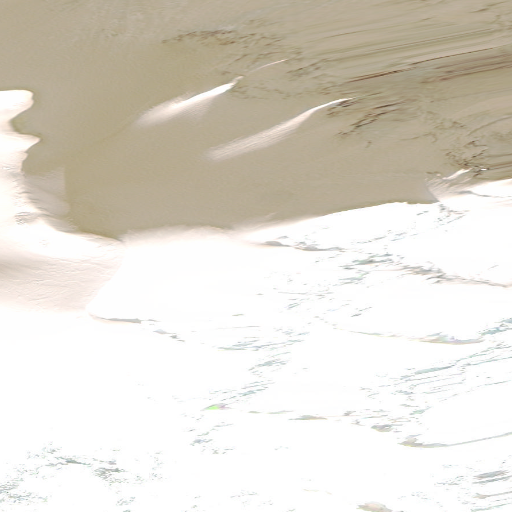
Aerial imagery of mountain in Alaska named Hess Mountain containing only unknown